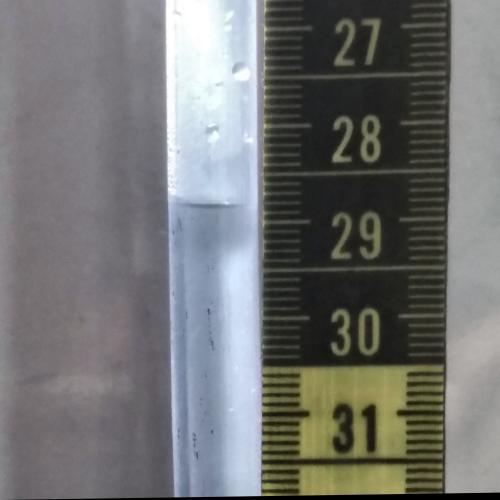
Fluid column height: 28.8 cm